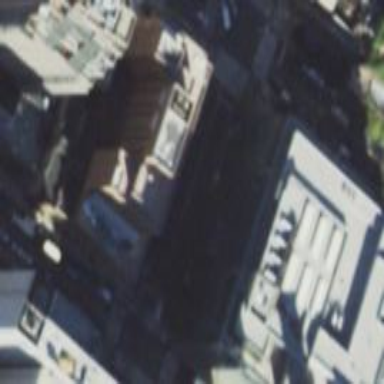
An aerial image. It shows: Building.